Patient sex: M
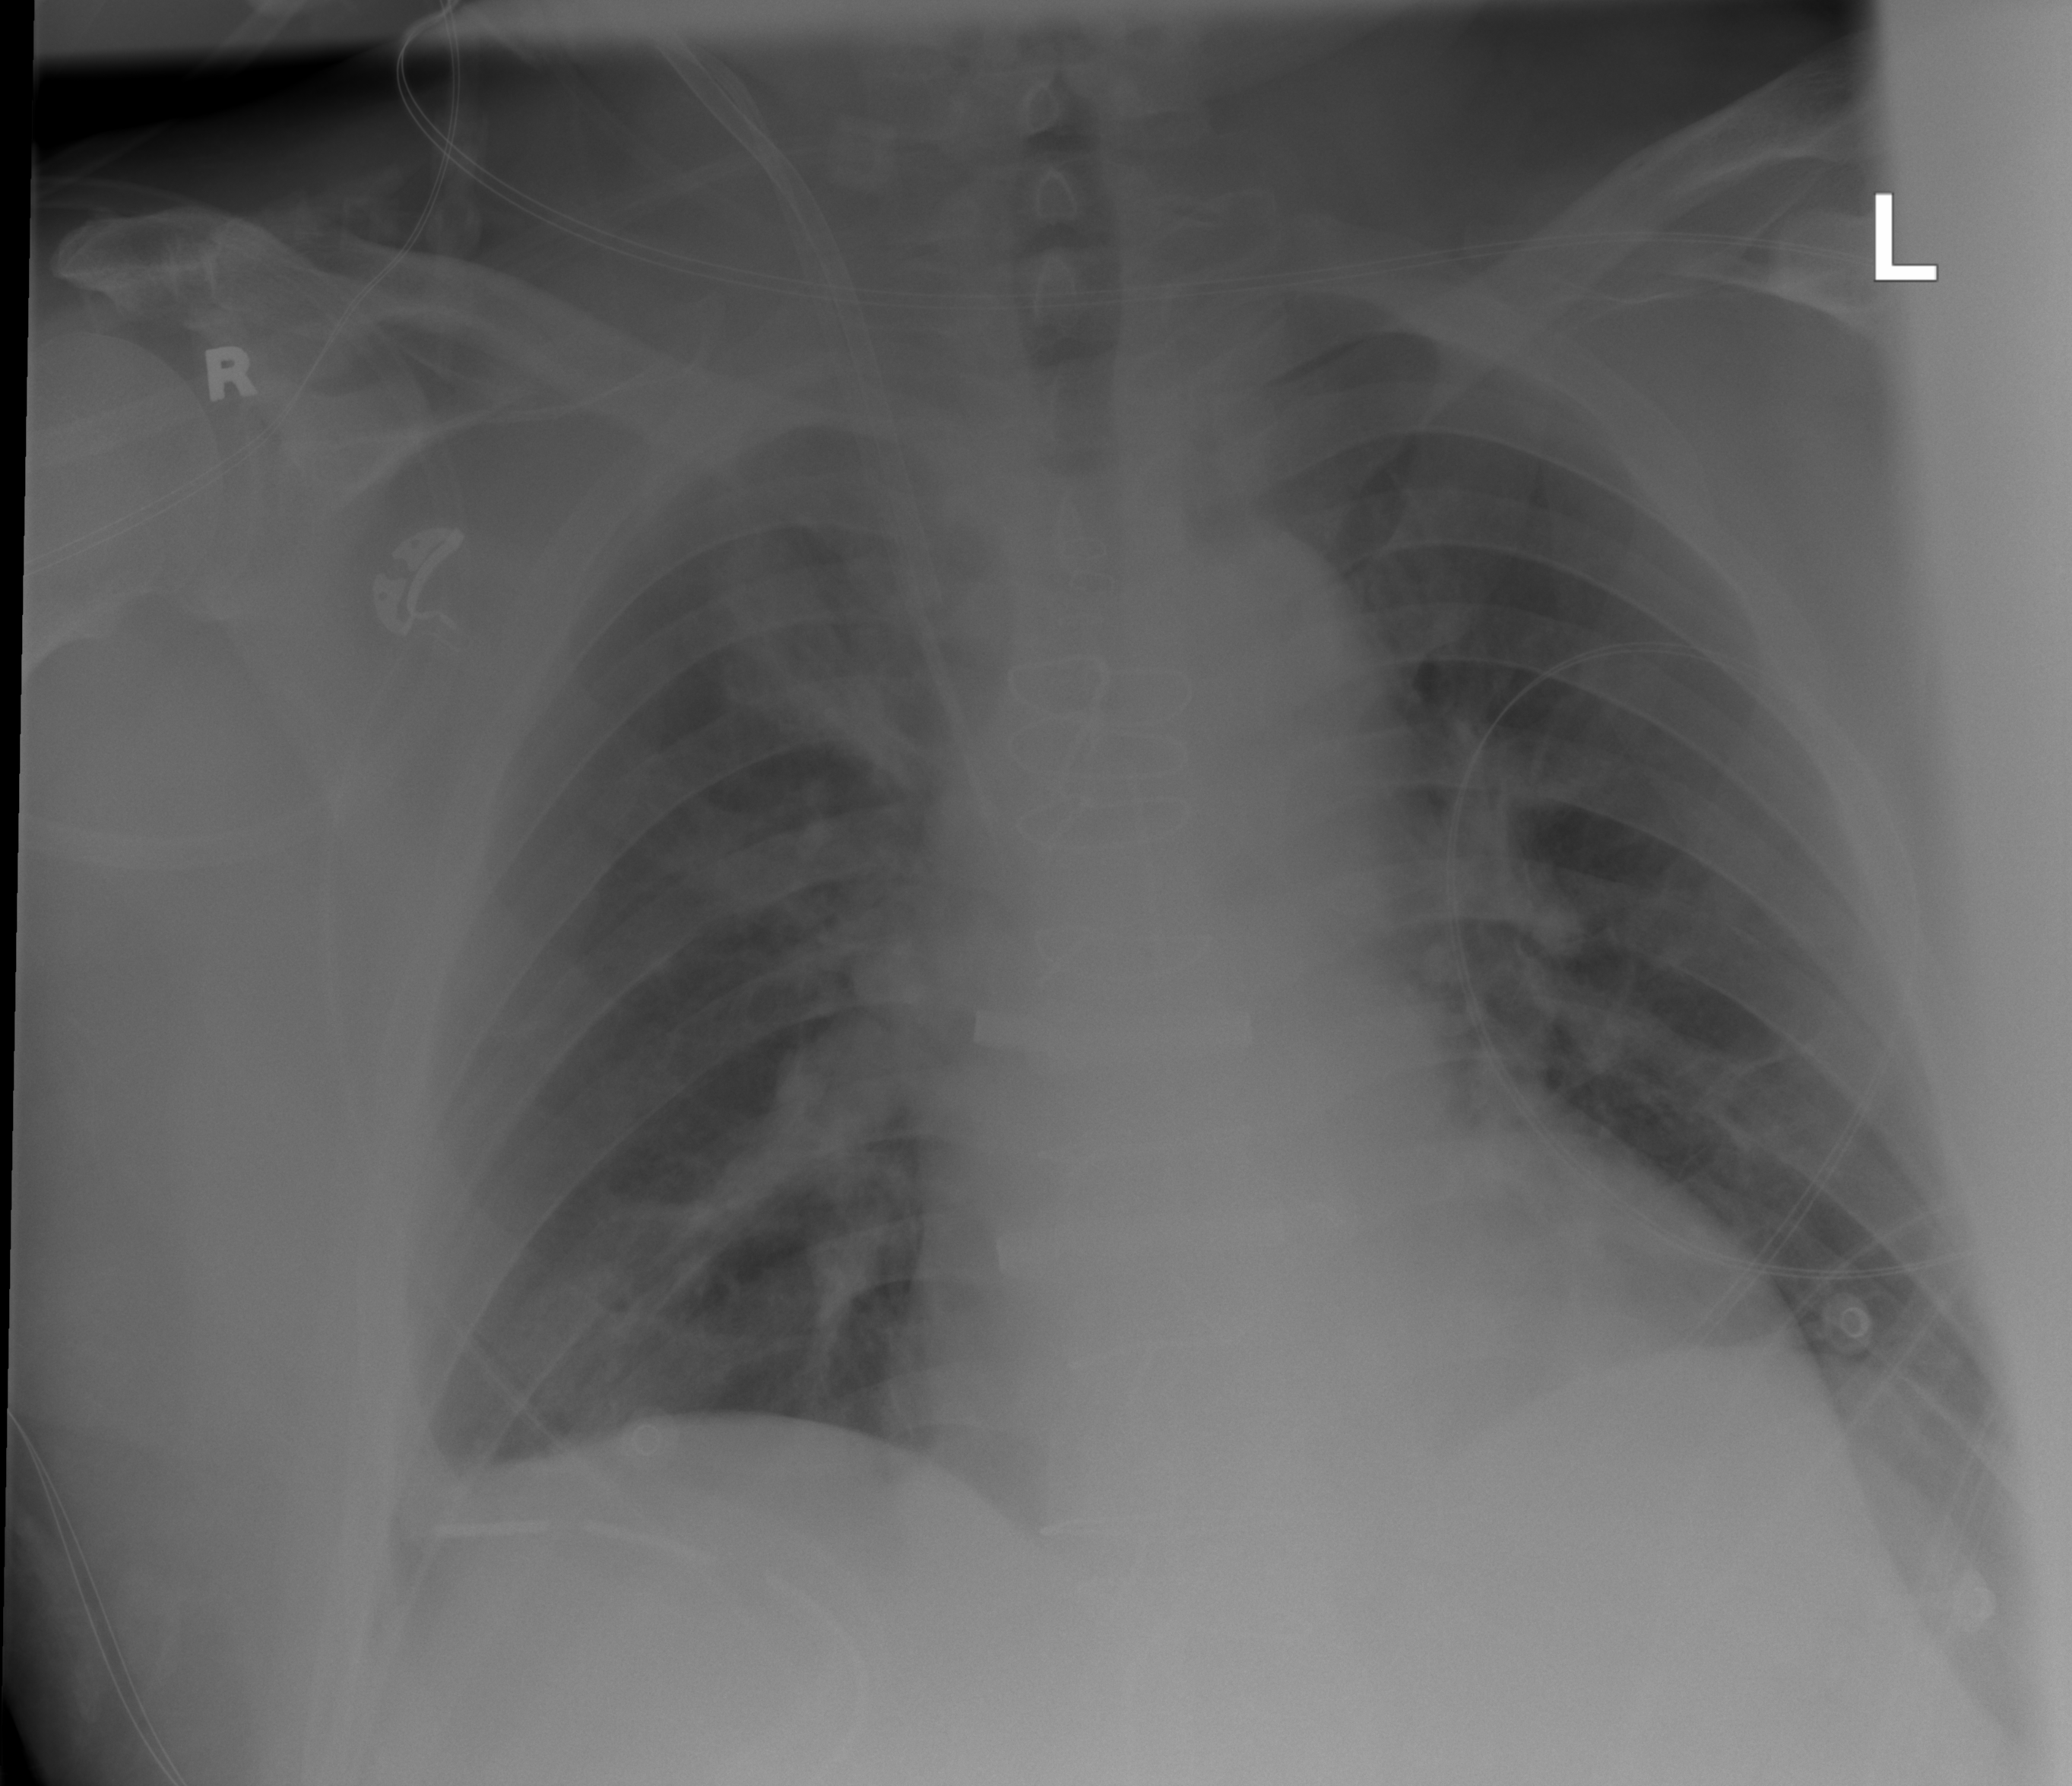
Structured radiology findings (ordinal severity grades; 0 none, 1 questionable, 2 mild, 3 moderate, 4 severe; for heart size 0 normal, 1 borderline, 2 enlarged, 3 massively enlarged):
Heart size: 1
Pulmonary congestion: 0
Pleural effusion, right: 0
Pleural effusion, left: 0
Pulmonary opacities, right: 0
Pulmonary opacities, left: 0
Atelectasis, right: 2
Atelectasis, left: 0